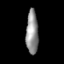
Tissue: prostate
Cell type: T cells
Senescence score: 0.6834
Nuclear area (px): 526
Mean DAPI intensity: 144.407